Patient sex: M
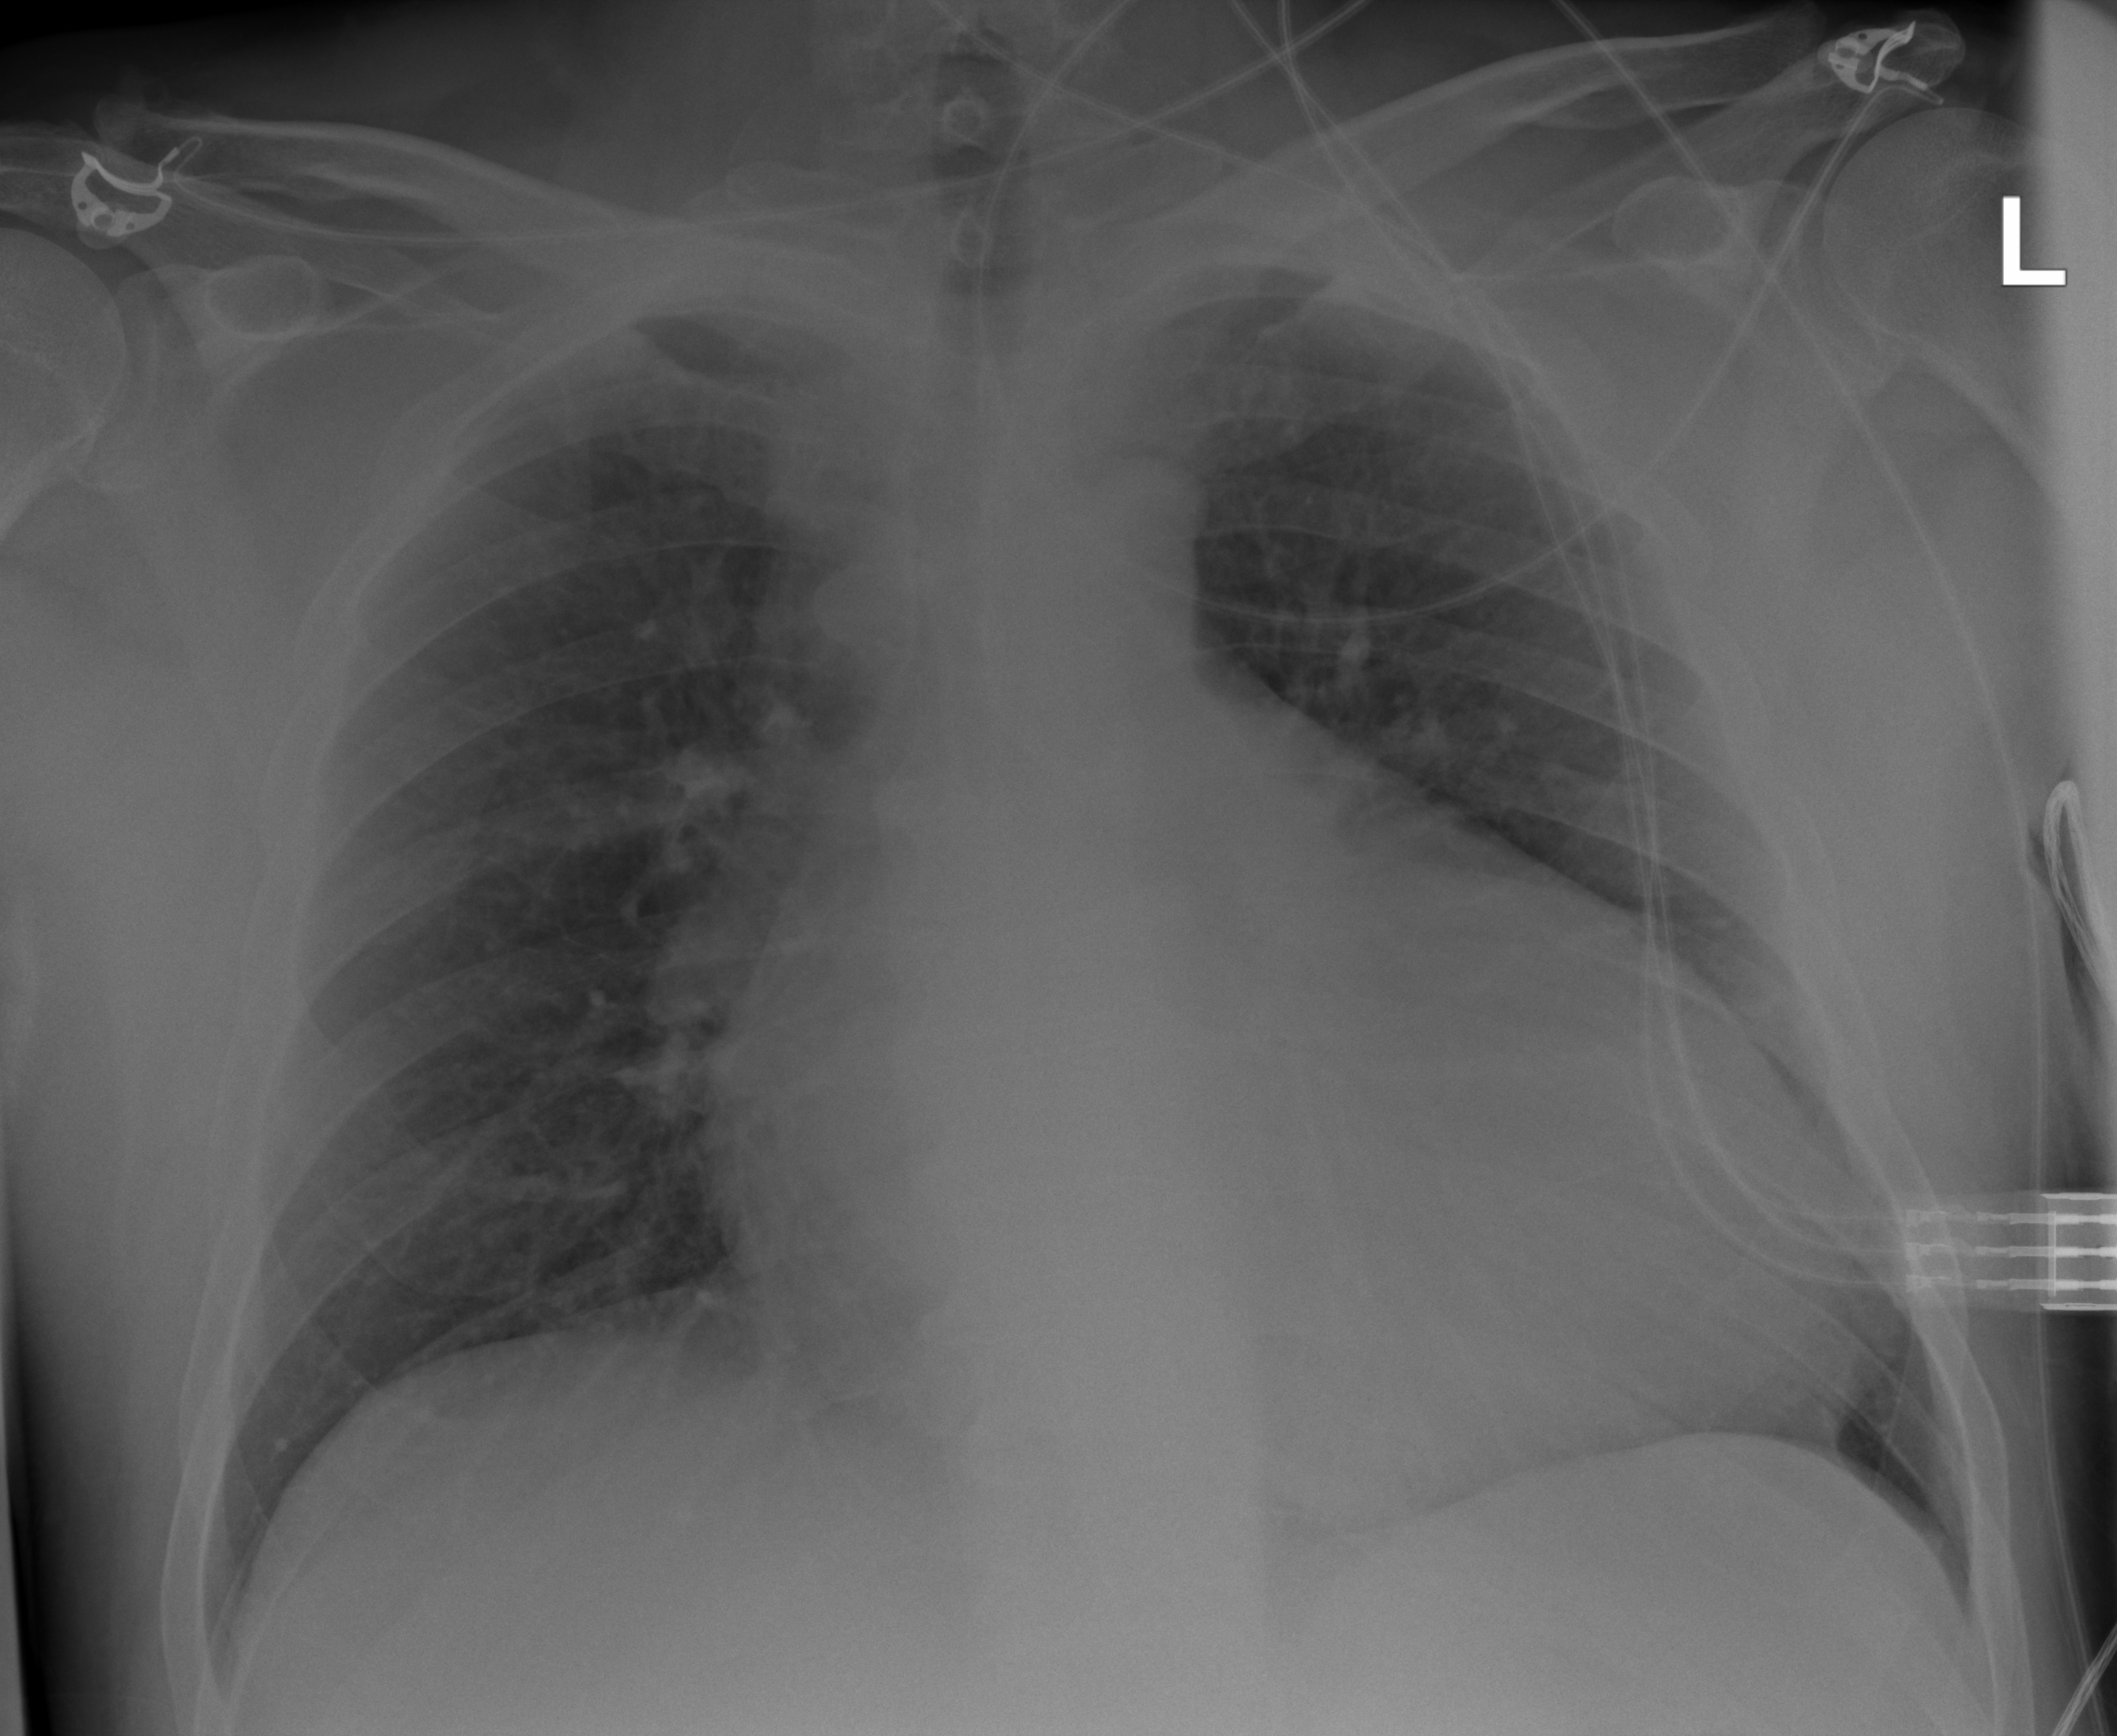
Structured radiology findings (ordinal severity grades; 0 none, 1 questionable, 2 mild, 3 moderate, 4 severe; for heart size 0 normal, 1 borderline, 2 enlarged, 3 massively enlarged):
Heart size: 3
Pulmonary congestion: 2
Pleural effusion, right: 0
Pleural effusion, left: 0
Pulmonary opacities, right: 0
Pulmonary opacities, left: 0
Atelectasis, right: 0
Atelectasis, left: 0